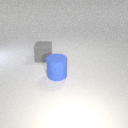
large blue rubber cylinder to the right of large gray rubber cube